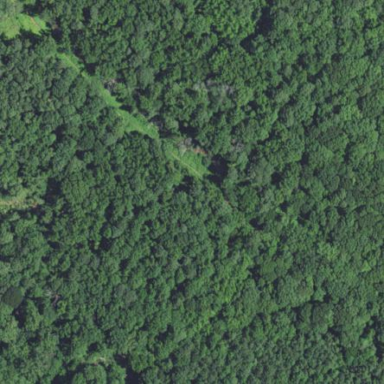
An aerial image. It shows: Mixed woodland area with variety of leaf types and cycles.